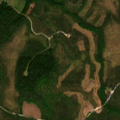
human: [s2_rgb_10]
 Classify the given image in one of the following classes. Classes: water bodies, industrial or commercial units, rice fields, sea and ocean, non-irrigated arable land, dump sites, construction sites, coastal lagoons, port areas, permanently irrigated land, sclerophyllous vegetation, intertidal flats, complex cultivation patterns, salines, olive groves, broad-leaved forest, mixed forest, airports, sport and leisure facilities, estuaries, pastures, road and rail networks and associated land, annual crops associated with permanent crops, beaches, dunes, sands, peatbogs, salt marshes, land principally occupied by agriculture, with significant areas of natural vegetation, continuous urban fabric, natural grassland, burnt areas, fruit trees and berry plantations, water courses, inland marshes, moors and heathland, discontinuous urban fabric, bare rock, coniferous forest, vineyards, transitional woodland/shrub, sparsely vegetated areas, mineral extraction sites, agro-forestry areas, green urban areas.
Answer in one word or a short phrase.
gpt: coniferous forest, transitional woodland/shrub